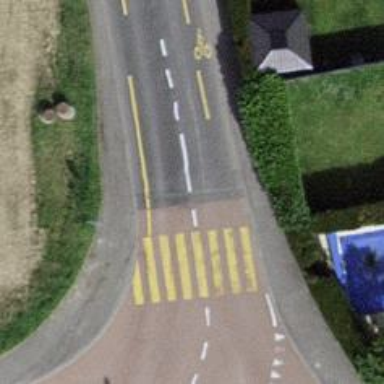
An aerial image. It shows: Table-style traffic calming feature.